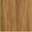
Piece: xx